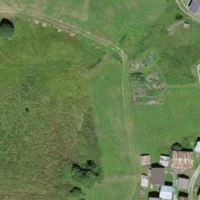
EUNIS habitat code: 23
Species observed at this site:
Oenanthe oenanthe
Pyrrhocorax graculus
Monticola saxatilis
Linaria cannabina